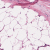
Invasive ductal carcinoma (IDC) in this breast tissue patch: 0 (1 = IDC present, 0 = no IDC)